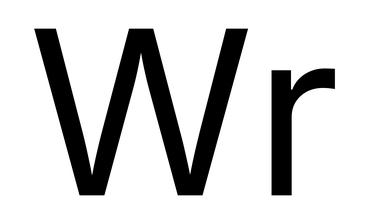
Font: Inter_Regular